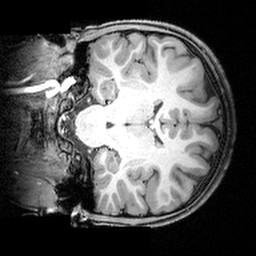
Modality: T1w
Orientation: coronal
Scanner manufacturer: siemens
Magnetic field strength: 3 T
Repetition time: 1.9 s
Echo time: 0.00397 s